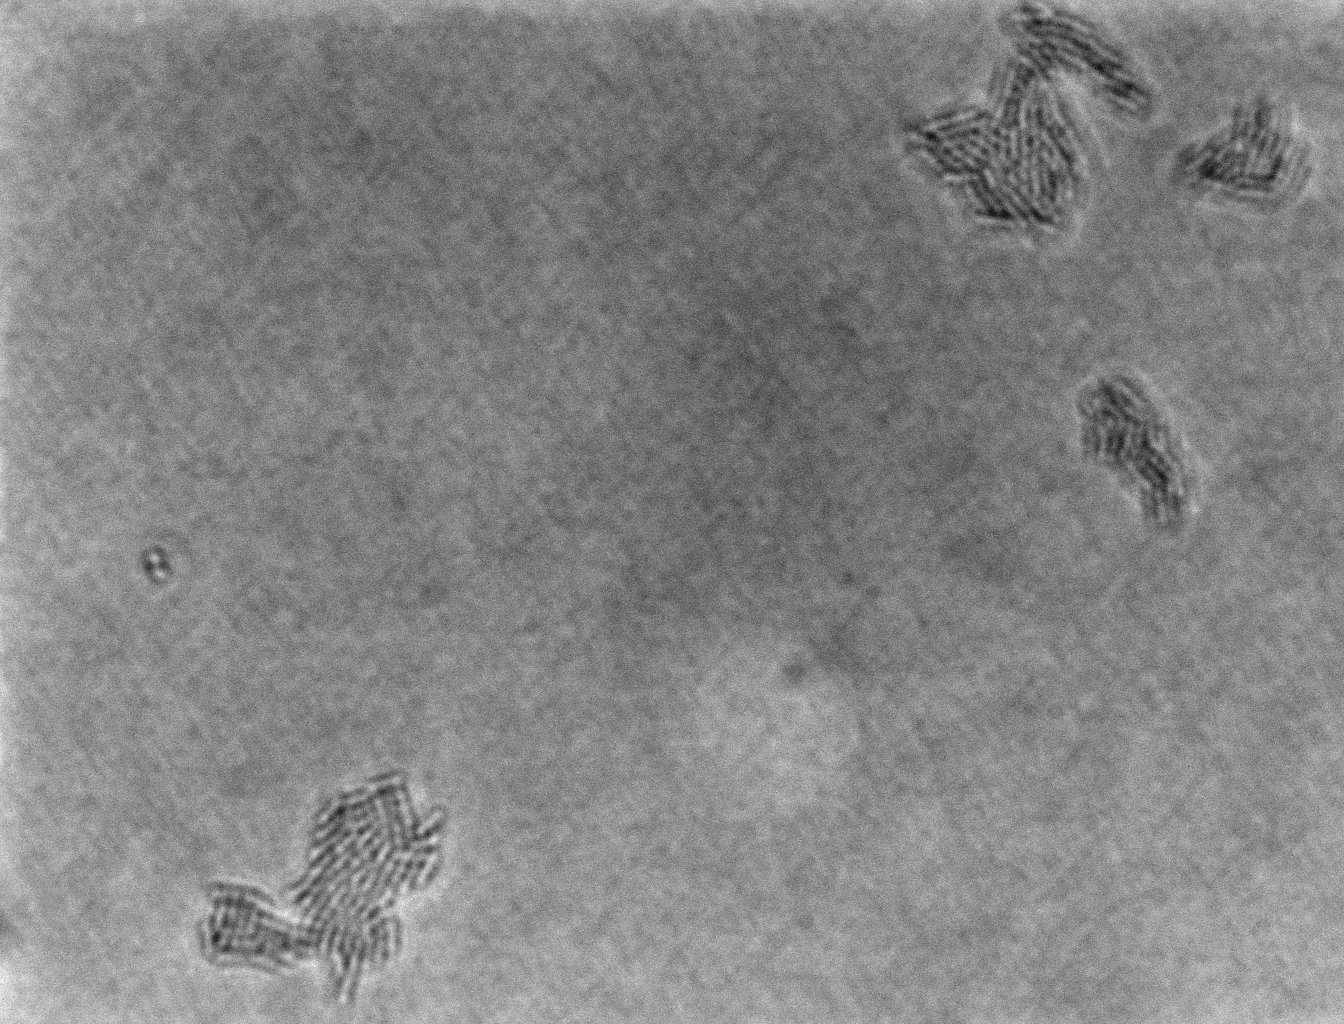
Brightfield microscopy, 60x objective, 3 h incubation